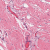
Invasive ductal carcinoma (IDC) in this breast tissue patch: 0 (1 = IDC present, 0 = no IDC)